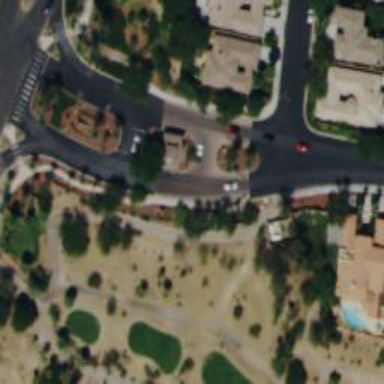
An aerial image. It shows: Path used for both walking and golf.